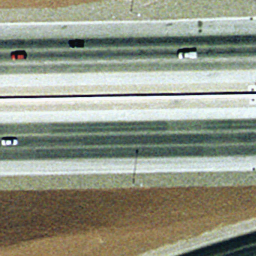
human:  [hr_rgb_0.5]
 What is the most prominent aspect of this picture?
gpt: freeway